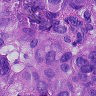
Metastatic tissue present: yes